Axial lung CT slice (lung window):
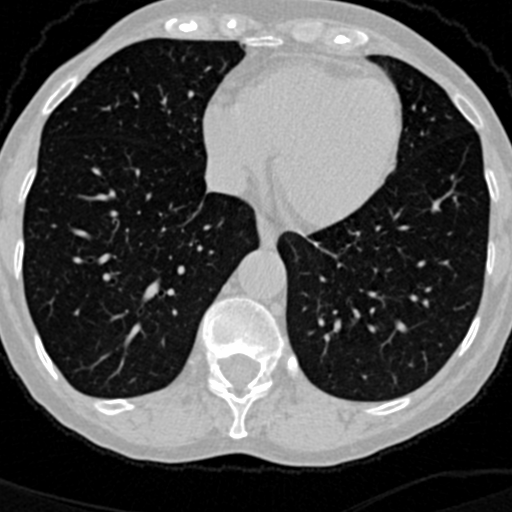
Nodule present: no